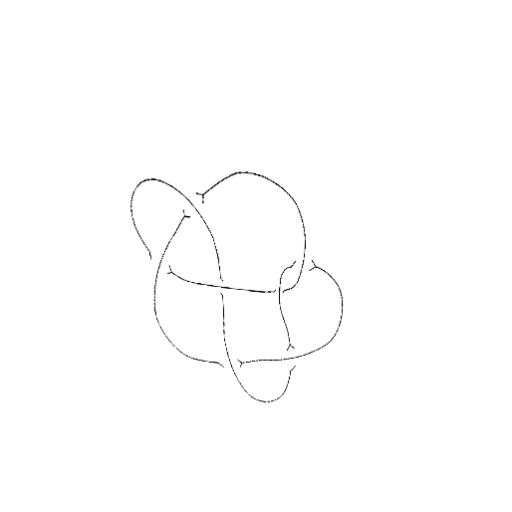
Crossing number: 7